Field crop: maize
Growth stage: 2
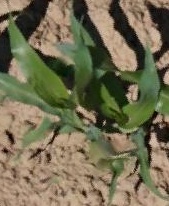
Species: maize